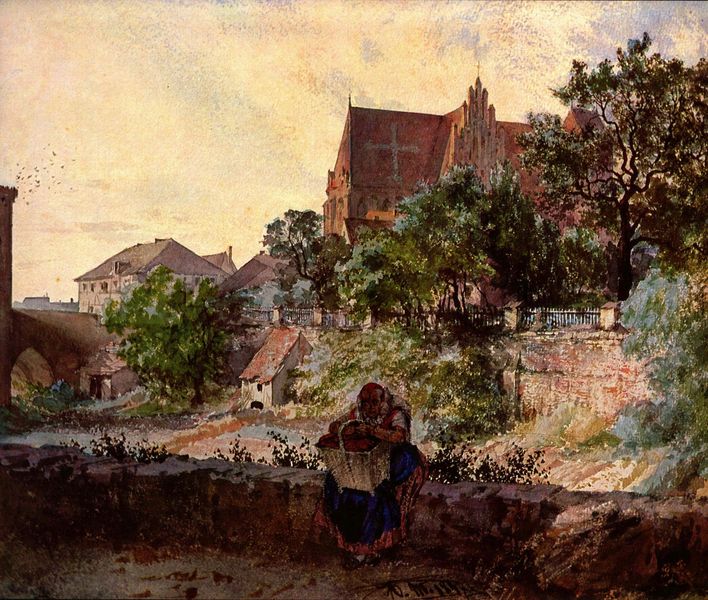
Titel: Peter-und-Pauls-Kirche in Striegau
Künstler: Adolph Menzel
Standort: Schweinfurt
Institution: Sammlung Georg Schäfer
Schlagwörter: baum, blau, blätter, dunkel, gemälde, himmel, kopf, laub, schatten, wasser, weiß, wolken, bäume, fluss, gelb, grün, impressionismus, landschaft, mädchen, sitzen, stadt, ufer, äste, braun, frau, hell, kleid, licht, zeichnung, ölbild, dach, dame, gebäude, haus, rot, weg, zaun, rock, alt, alte, steine, öl, ast, bach, dämmerung, häuser, natur, vögel, brücke, busch, büsche, einsam, gebüsch, hütte, kirche, sonne, realismus, pflanze, pflanzen, gotik, kamin, schornstein, vogelschwarm, garten, schürze, magd, bogen, italien, ort, vedute, studie, bäuerin, sammeln, farben, hang, sonnenlicht, dorf, dächer, mauer, ziegel, farbe, hecke, backstein, bauernhof, steinmauer, weis, idylle, pause, rast, immel, weib, korb, allein, wohnhaus, kreuz, dom, flussbett, schwarm, kathedrale, sonntag, tracht, rau, landschaftsbild, spitzbogen, lanschaft, graben, gestrüpp, schütze, alte frau, pilze, marktfrau, pilz, flussufer, morgens, brück, äume, dorg, baum7, gesengt, akryl, trachtenkleid, bächer, krche, abseits, bäaume, dunkel vorne, hell hinten, kirchte, adt, che, abandrot, fliuss, boigen